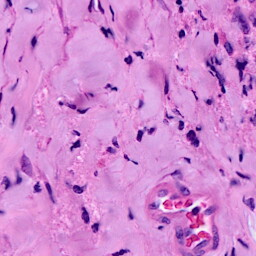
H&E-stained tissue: Breast